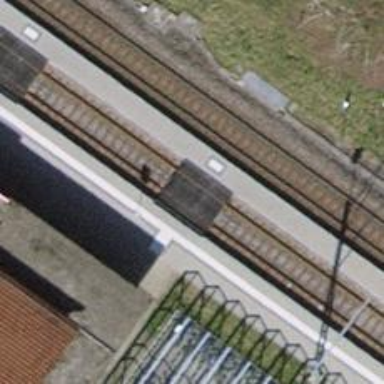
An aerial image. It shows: Crossing for the railway.